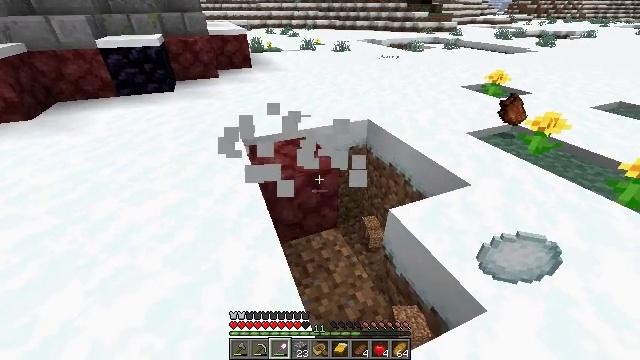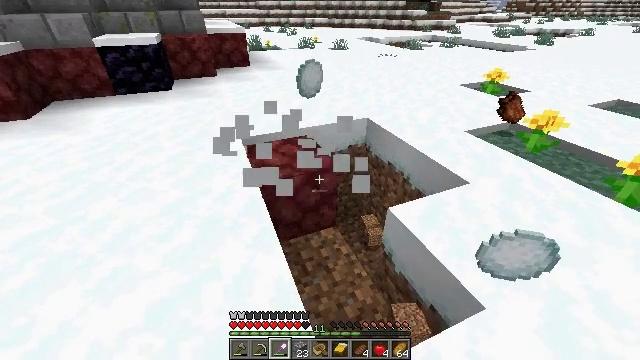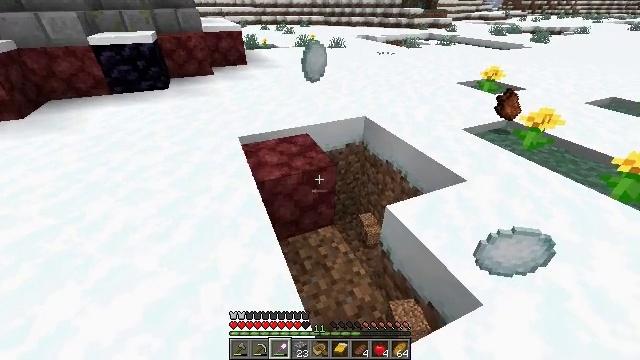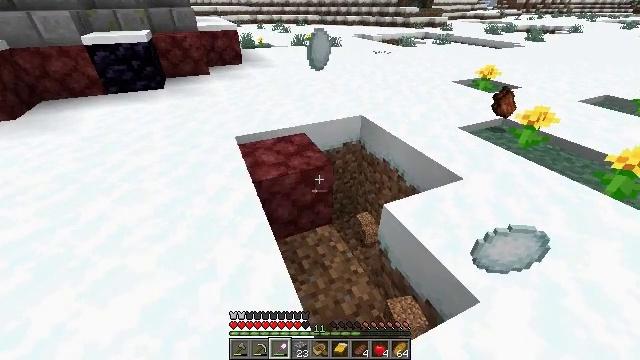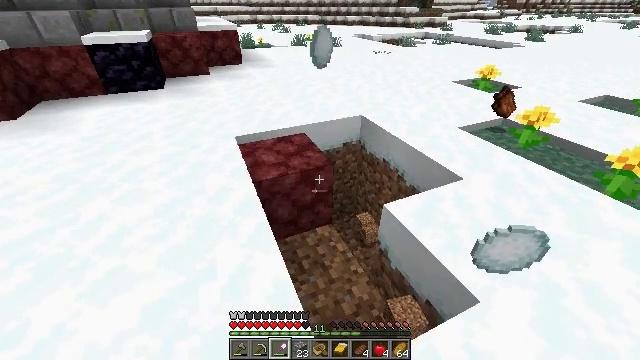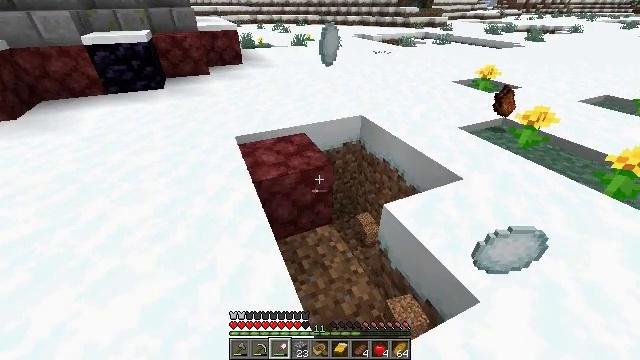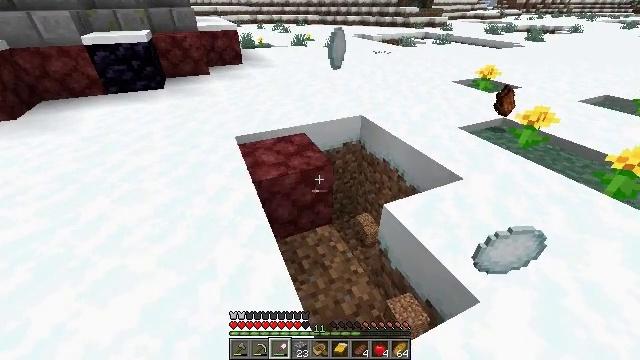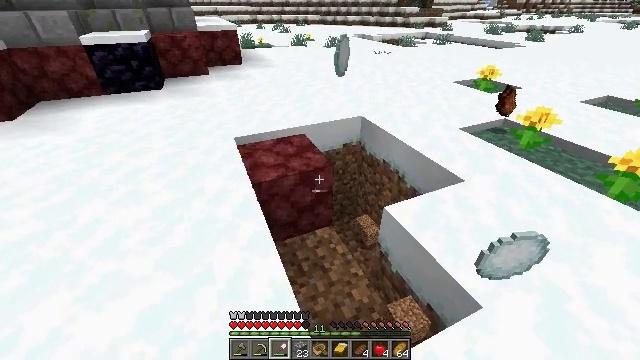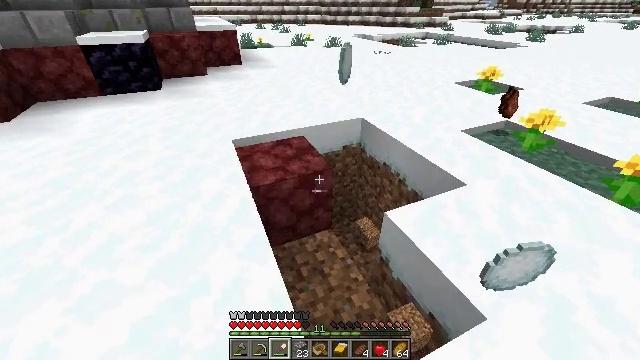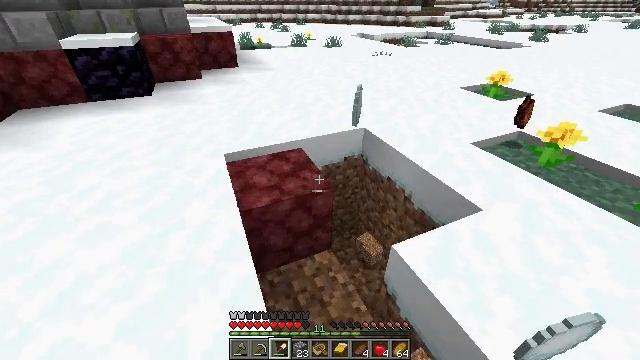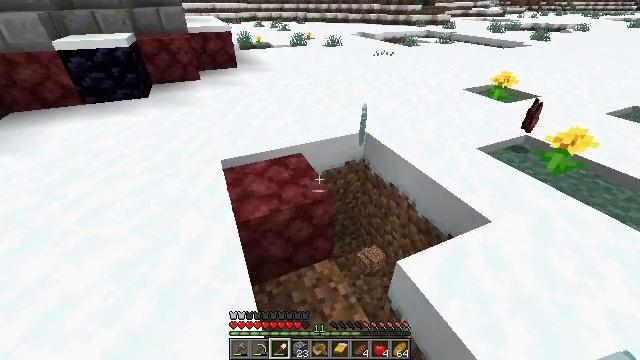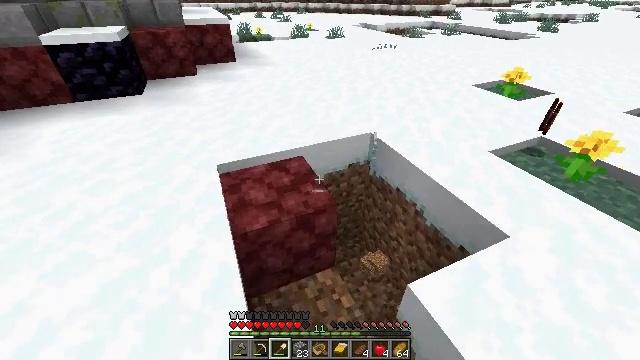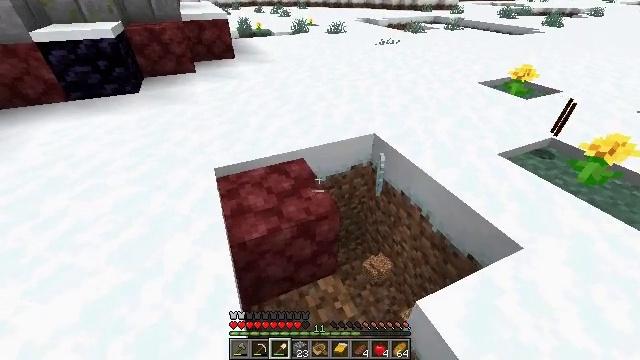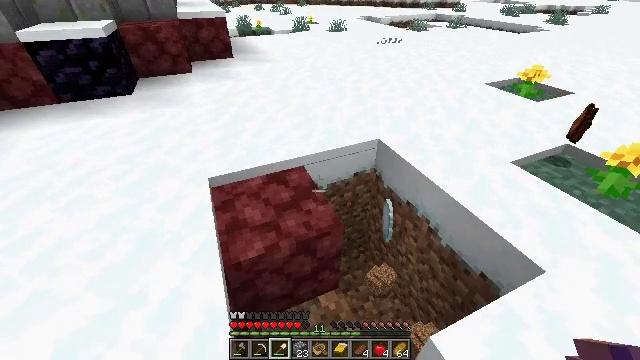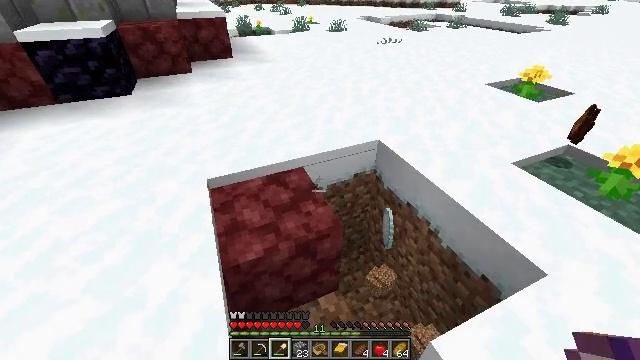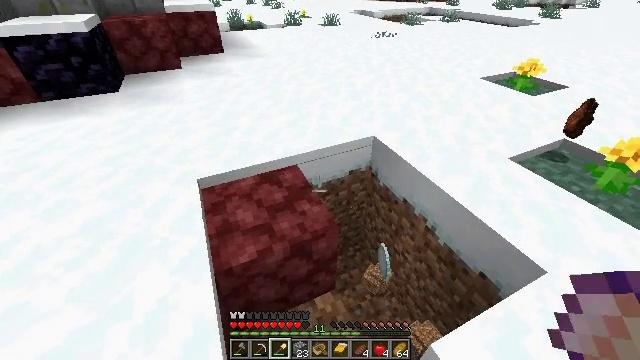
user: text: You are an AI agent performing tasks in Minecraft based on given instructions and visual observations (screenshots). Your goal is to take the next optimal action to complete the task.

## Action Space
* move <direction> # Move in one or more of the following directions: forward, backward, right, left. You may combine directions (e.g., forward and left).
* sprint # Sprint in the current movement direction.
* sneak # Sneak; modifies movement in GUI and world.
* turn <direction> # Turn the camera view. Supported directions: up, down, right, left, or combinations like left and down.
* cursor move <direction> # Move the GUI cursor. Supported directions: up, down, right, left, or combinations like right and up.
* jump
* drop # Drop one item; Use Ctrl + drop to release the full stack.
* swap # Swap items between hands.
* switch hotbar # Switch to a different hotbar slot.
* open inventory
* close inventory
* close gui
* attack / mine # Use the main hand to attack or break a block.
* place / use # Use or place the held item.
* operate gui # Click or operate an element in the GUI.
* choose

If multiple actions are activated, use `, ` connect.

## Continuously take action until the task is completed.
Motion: motion action
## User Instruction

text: Dig up the snow layers.
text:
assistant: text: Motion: no_op
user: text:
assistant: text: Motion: no_op
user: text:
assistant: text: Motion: no_op
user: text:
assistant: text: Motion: no_op
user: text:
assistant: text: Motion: no_op
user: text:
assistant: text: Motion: no_op
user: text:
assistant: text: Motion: move forward
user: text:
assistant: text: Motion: move forward
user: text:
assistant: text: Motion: move forward
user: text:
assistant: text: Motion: move forward
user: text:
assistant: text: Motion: move forward, turn down
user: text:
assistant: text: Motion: move forward
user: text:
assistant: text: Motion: no_op
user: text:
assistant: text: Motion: no_op
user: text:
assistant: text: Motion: turn right and down
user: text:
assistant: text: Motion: turn right
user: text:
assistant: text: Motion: no_op
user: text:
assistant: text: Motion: no_op
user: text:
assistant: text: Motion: turn left and up
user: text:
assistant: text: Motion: turn left and up
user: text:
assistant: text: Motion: turn left
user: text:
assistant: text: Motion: turn left
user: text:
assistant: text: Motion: turn left and down
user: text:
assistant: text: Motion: turn left and down
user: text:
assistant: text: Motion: turn left and down
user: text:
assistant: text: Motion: turn left and down
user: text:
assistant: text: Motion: move right, turn left and down
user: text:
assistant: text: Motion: move forward and move right, turn left and down
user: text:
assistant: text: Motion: move forward and move right, turn left and down
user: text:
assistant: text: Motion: move forward and move right, turn left and down